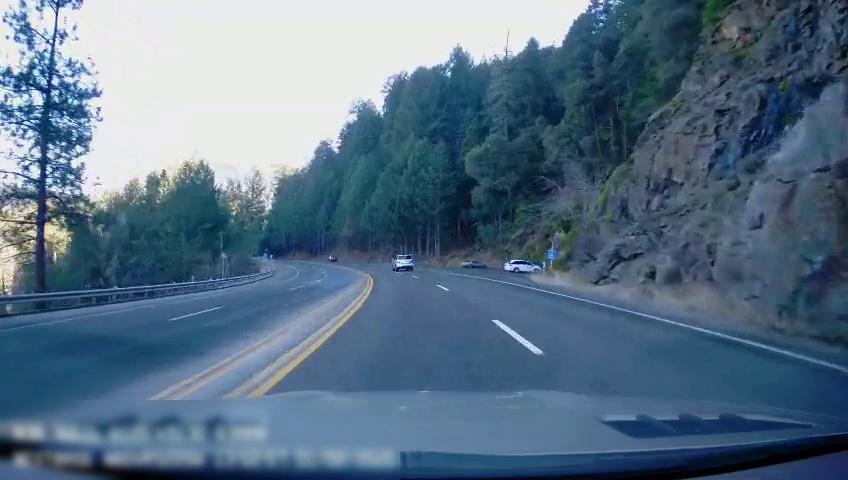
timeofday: Day
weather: Sunny
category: Drivable Space
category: Vehicles | Car
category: Vehicles | Car
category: Vehicles | SUV
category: Lanes | Current Lane
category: Lanes | Alternate Lane
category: Lanes | Current Lane
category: Lanes | Alternate Lane
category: Lanes | Opposite Lane
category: Lanes | Opposite Lane
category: Lanes | Opposite Lane
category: Lanes | Opposite Lane
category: Traffic | Signs